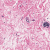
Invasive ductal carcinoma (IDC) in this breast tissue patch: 0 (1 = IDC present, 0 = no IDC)